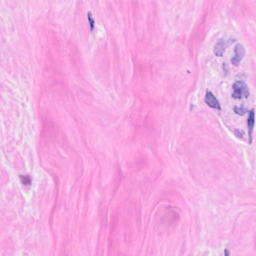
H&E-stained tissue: Breast